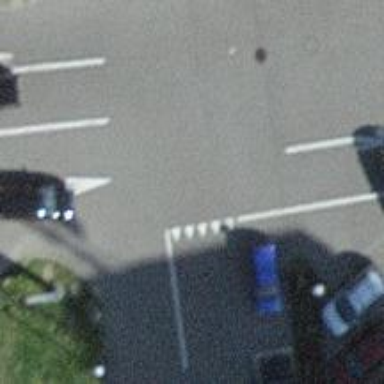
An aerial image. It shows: Road with "give way" sign.